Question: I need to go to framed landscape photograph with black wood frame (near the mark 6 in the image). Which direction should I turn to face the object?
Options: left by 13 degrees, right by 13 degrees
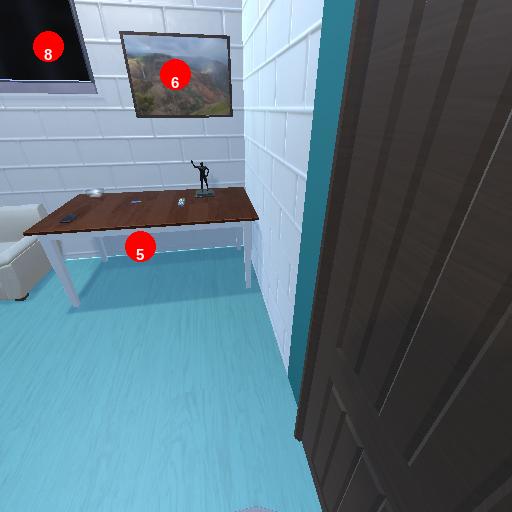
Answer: left by 13 degrees